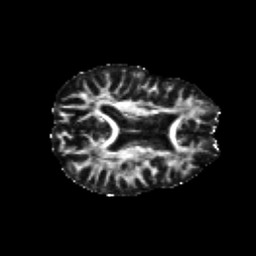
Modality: FA
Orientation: axial
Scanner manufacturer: siemens
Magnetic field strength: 3 T
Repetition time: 6.8 s
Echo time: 0.093 s